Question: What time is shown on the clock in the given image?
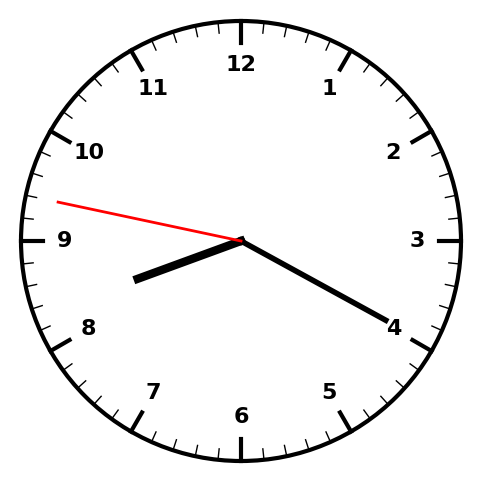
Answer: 08:19:47